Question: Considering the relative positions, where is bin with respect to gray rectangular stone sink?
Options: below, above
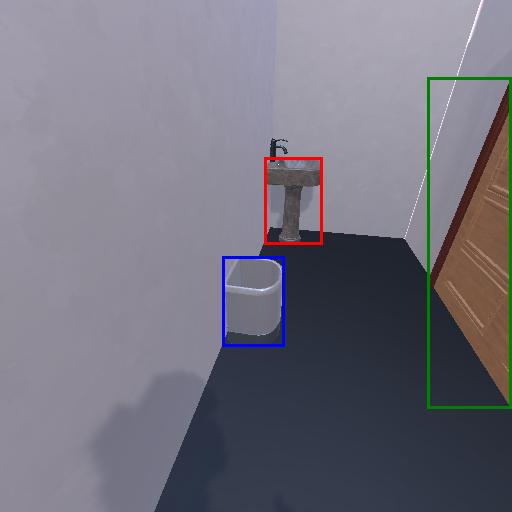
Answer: below